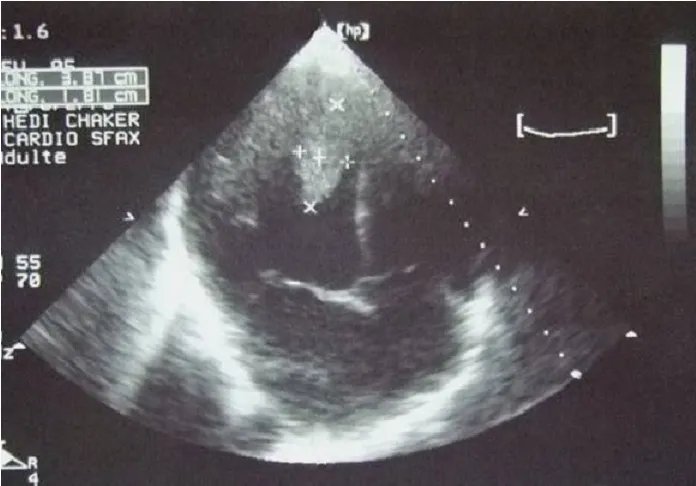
Four-chamber view echocardiography of a young patient with antiphospholipid syndrome and myocardial infraction showing an apical large thrombus measuring 38x18 mm.
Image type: radiology (ultrasound)